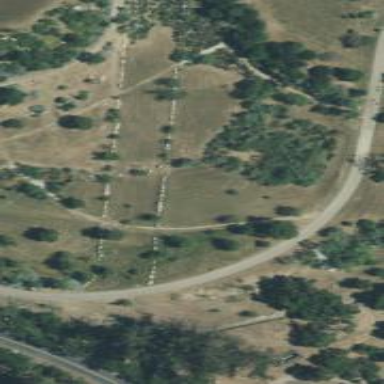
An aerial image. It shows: Path.